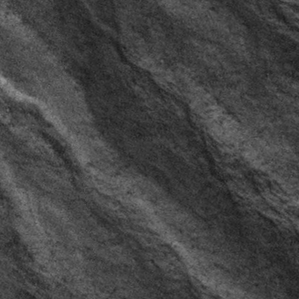
Label: frost